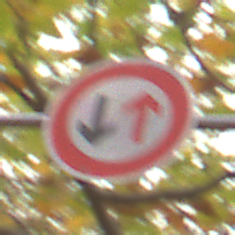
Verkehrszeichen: VorrangDesGegenverkehrs
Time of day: MorningAfternoon
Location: Outdoor (Nature)
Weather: Overcast
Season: Autumn
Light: Natural